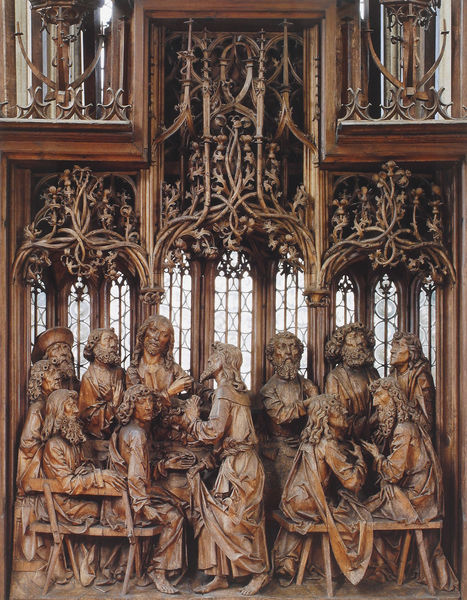
Titel: Rothenburg o. d. Tauber, Stadtpfarrkirche St. Jakob, Heilig-Blut-Altar
Künstler: Tilman Riemenschneider
Standort: Rothenburg, Jakobskirche (EU - D - Sachsen-Anhalt)
Schlagwörter: sitzen, holz, männer, tisch, ornament, bart, bärte, ranken, relief, bank, bronze, altar, hochaltar, schnitzerei, jesus, abendmahl, guss, apostel